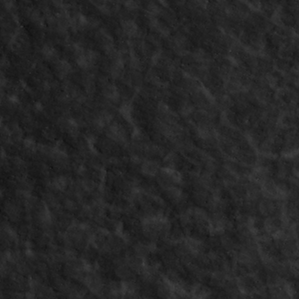
Label: non_frost